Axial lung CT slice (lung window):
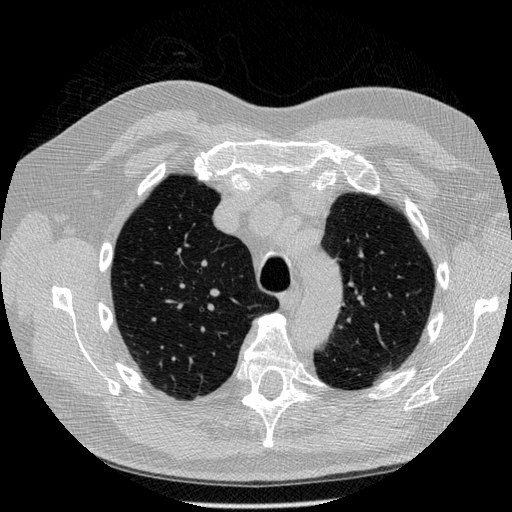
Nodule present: no